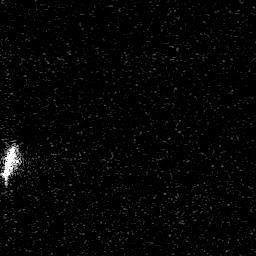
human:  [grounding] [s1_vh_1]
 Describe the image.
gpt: In the satellite image, there is  <ref>1 medium ship </ref> <box>[[0, 57, 7, 71, 0]]</box> located at left.